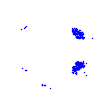
Particle: electron